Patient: sex F, age 34
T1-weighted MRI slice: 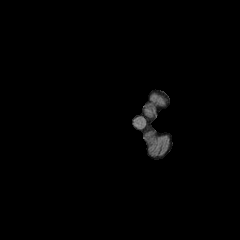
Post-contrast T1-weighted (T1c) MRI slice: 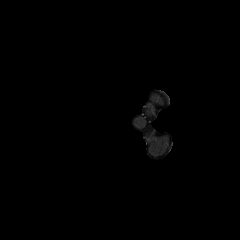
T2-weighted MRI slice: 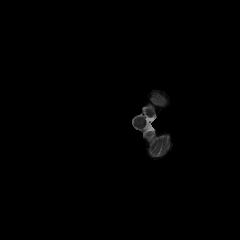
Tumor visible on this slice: no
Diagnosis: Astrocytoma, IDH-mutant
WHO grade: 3